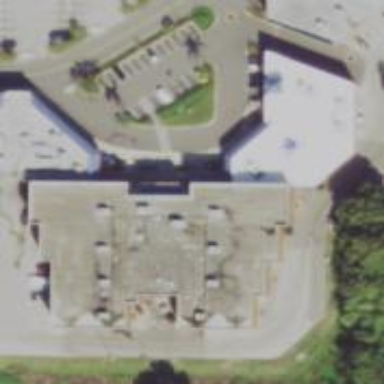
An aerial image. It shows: Cinema building.